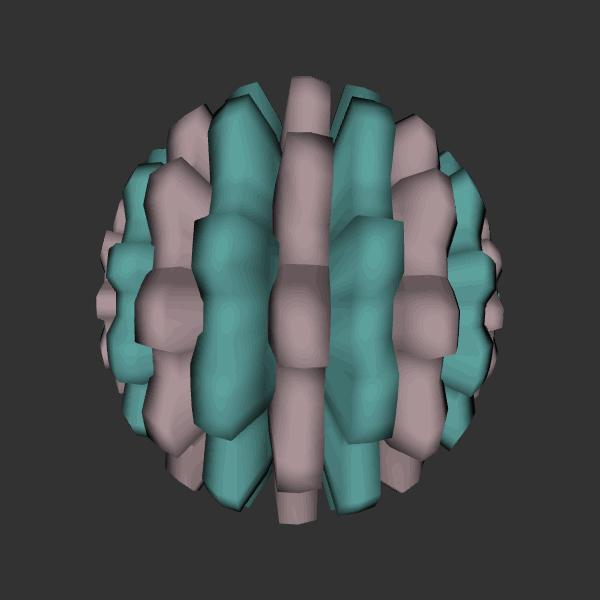
Background: dark